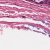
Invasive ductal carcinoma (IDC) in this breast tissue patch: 0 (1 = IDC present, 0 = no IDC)